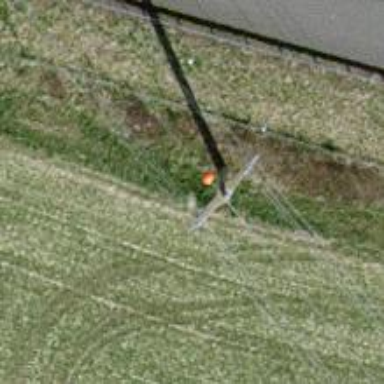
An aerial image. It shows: Concrete power pole.